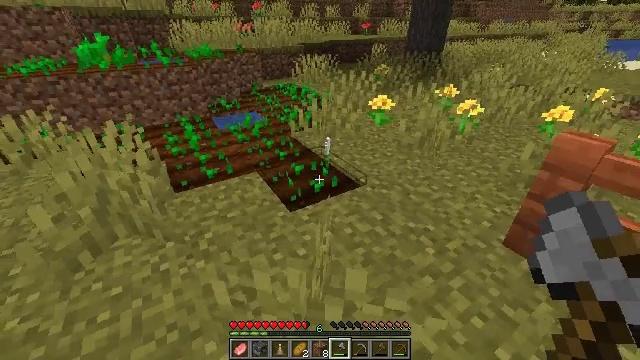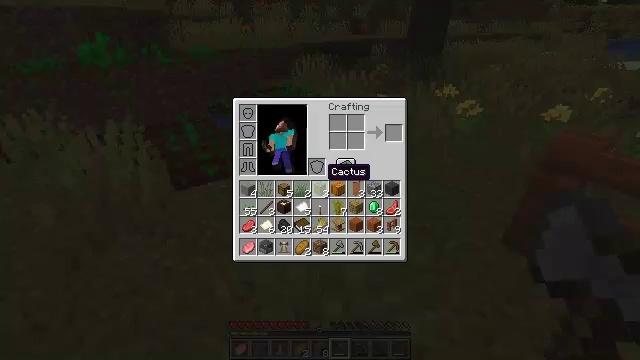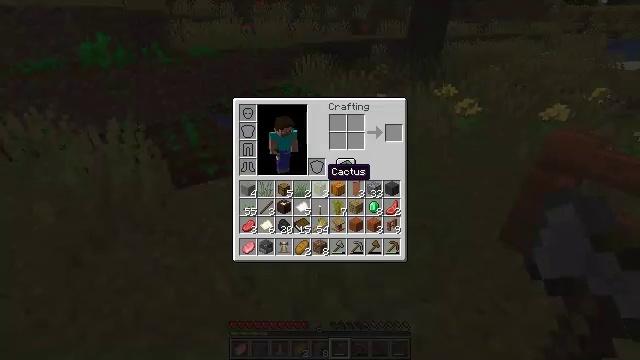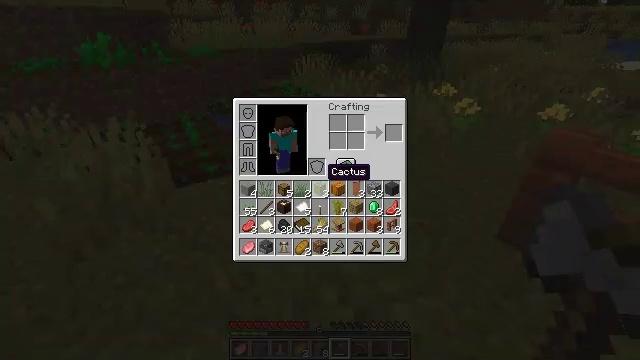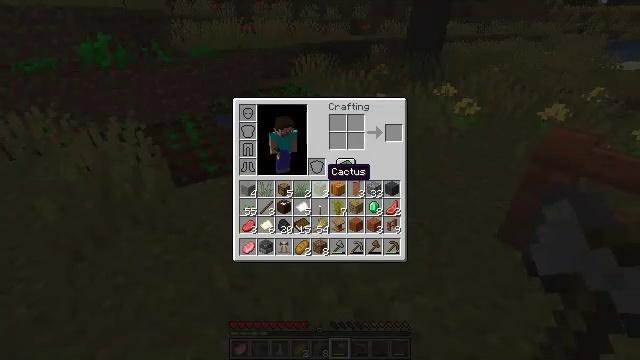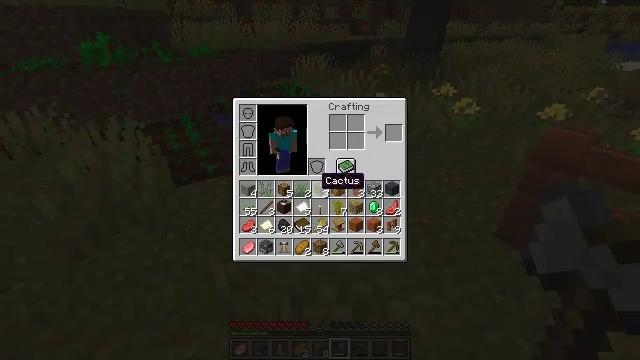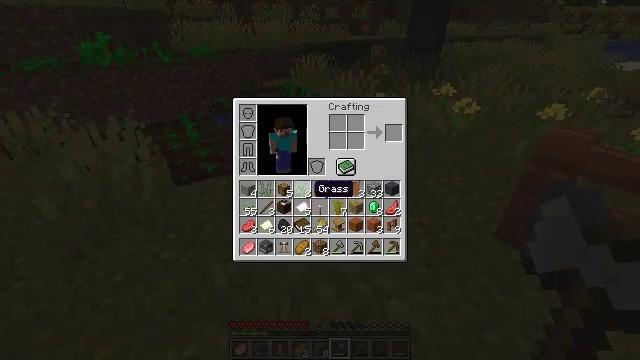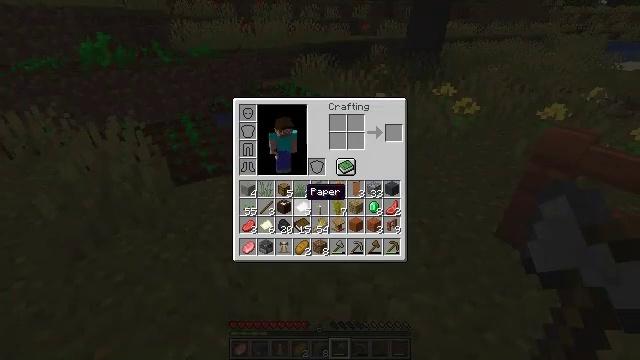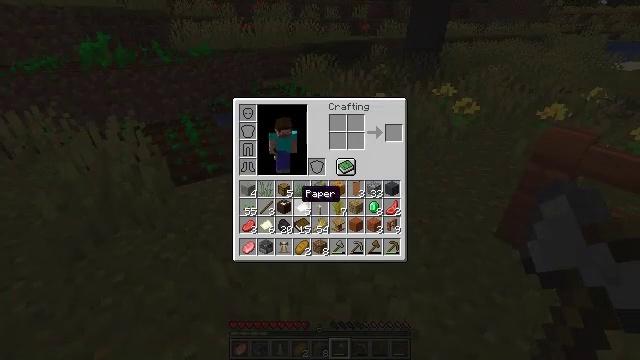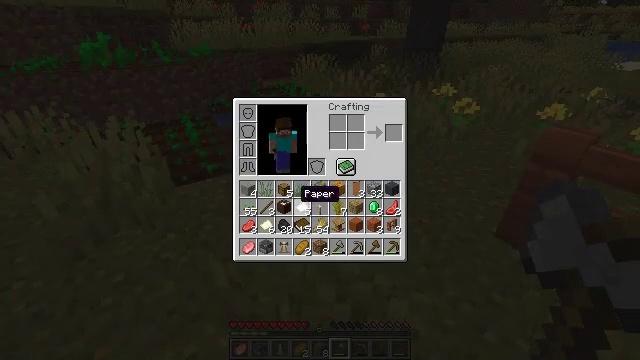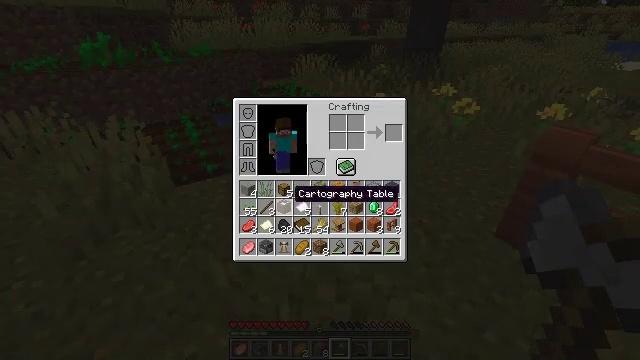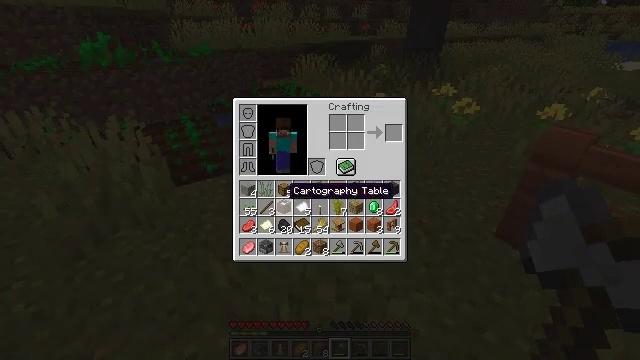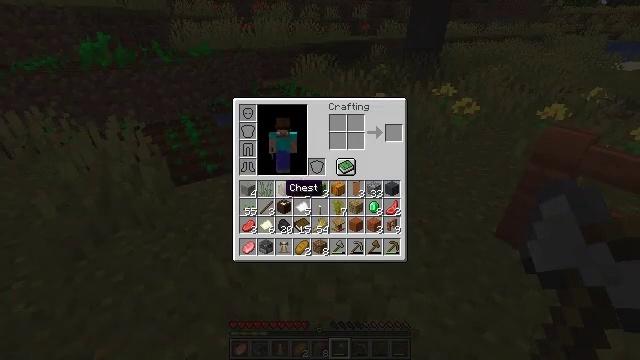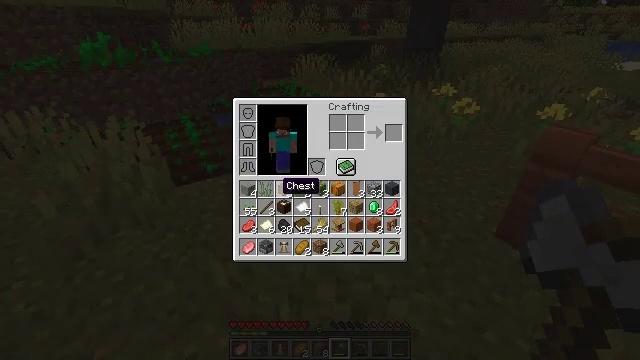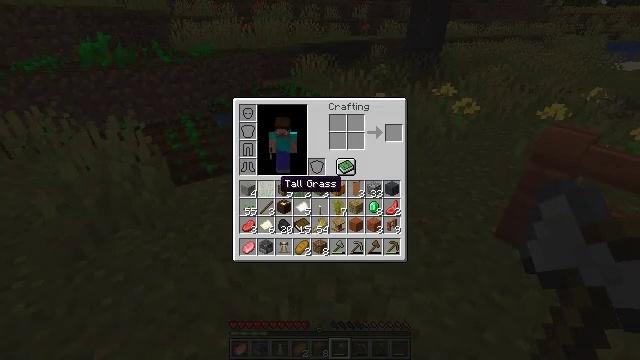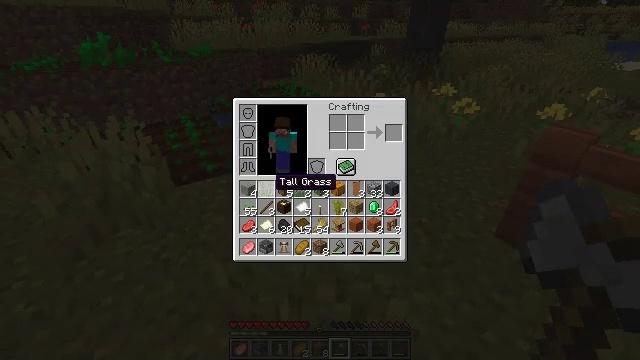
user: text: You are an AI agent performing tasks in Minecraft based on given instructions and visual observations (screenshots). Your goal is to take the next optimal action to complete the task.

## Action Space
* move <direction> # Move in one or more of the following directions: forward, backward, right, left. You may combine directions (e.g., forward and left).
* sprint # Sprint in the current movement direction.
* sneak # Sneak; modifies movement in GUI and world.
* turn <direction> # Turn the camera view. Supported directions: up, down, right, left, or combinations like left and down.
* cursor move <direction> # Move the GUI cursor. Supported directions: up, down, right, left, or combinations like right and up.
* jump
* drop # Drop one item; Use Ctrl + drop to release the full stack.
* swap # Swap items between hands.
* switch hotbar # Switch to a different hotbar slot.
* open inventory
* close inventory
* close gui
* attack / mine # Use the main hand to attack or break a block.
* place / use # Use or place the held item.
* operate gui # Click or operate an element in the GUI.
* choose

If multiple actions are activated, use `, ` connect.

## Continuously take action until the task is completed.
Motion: motion action
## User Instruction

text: Remove tall grass from the inventory.
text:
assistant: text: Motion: close inventory
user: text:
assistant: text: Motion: close inventory
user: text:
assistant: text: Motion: close inventory
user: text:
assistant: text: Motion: open gui
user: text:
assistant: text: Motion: cursor move down
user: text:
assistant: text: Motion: cursor move left and down
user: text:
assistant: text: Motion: cursor move left
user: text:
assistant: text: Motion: no_op
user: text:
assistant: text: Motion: no_op
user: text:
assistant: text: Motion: no_op
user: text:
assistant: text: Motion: no_op
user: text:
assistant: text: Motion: no_op
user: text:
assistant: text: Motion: no_op
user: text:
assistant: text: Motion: no_op
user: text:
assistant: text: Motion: no_op
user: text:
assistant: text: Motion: no_op
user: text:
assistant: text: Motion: no_op
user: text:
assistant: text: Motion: operate gui
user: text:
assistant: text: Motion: cursor move up, operate gui
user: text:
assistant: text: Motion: cursor move right and up
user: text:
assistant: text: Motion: cursor move up
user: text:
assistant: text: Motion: operate gui
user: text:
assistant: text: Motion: operate gui
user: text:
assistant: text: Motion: no_op
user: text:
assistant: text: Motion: no_op
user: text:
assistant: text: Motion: no_op
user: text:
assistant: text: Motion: cursor move down
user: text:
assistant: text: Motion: cursor move down
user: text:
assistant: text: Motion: no_op